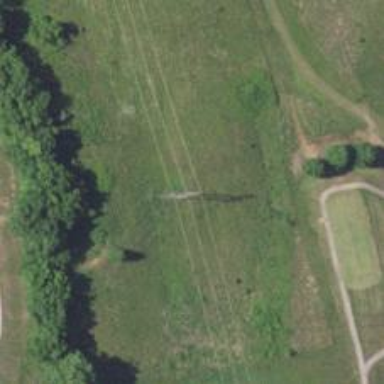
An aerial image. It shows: H-frame designed tower for power lines.